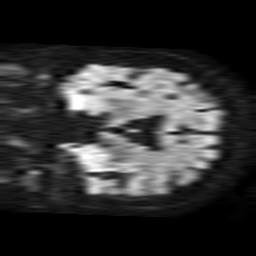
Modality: TRACE
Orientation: coronal
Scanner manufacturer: philips
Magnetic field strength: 1.5 T
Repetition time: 3.4 s
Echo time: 0.06922 s